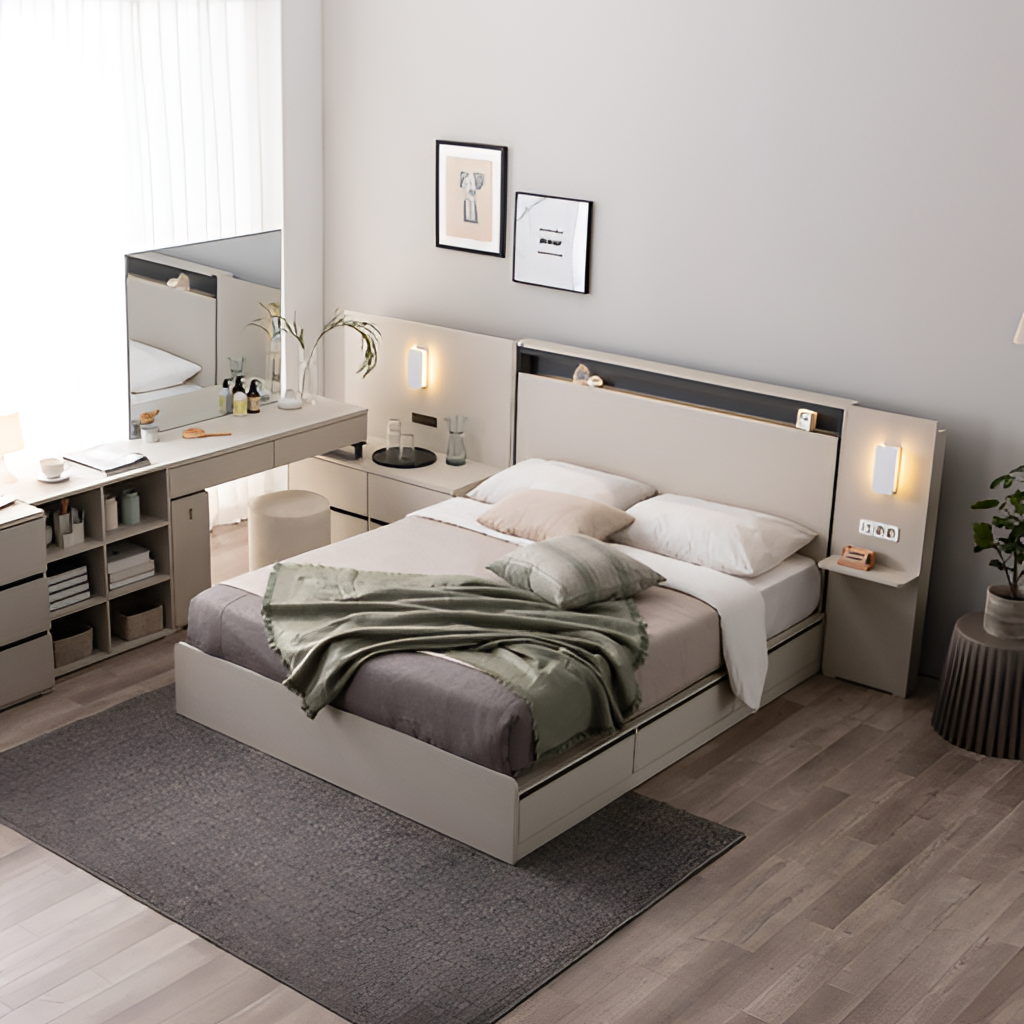
fabric backlit headboard bed, bedroom, modern, paint wallpaper, with solid pattern, brown wood flooring, with plank pattern